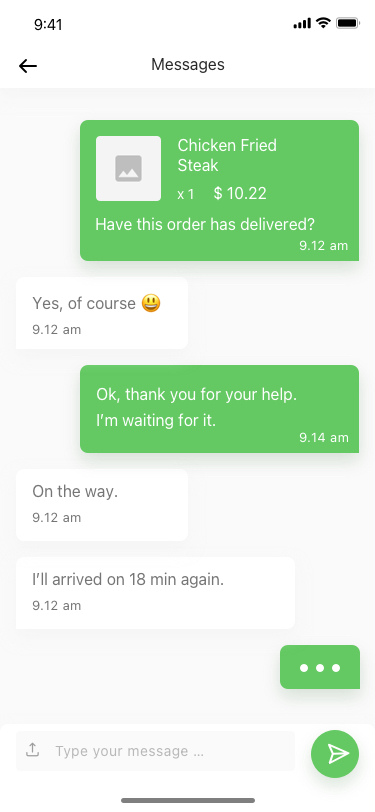
Text in this UI design:
Type your message …
I’ll arrived on 18 min again.
9.12 am
On the way.
9.12 am
Ok, thank you for your help.
I’m waiting for it.
9.14 am
Yes, of course 😃
9.12 am
Have this order has delivered?
9.12 am
Chicken Fried
Steak
$ 10.22
x 1
Messages